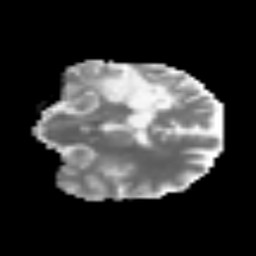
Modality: MD
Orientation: coronal
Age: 58
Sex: male
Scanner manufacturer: siemens
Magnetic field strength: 3 T
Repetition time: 3.2 s
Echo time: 0.081 s